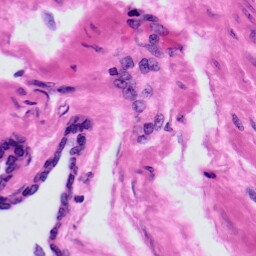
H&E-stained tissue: Prostate